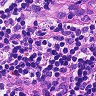
Metastatic tissue present: no